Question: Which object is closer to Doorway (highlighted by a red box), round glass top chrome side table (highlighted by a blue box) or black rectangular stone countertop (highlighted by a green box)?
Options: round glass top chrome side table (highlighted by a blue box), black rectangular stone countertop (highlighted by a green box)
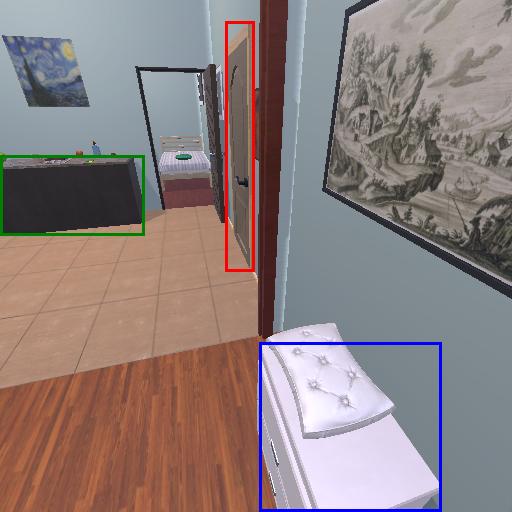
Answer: round glass top chrome side table (highlighted by a blue box)